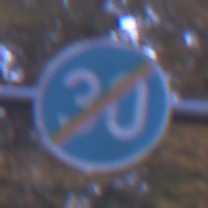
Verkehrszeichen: EndeMindestgeschwindigkeit
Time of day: Night
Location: Outdoor (Suburban)
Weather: PartlyCloudy
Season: NotSpecified
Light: Artificial